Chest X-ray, PA view. Patient: 31 years old, sex M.
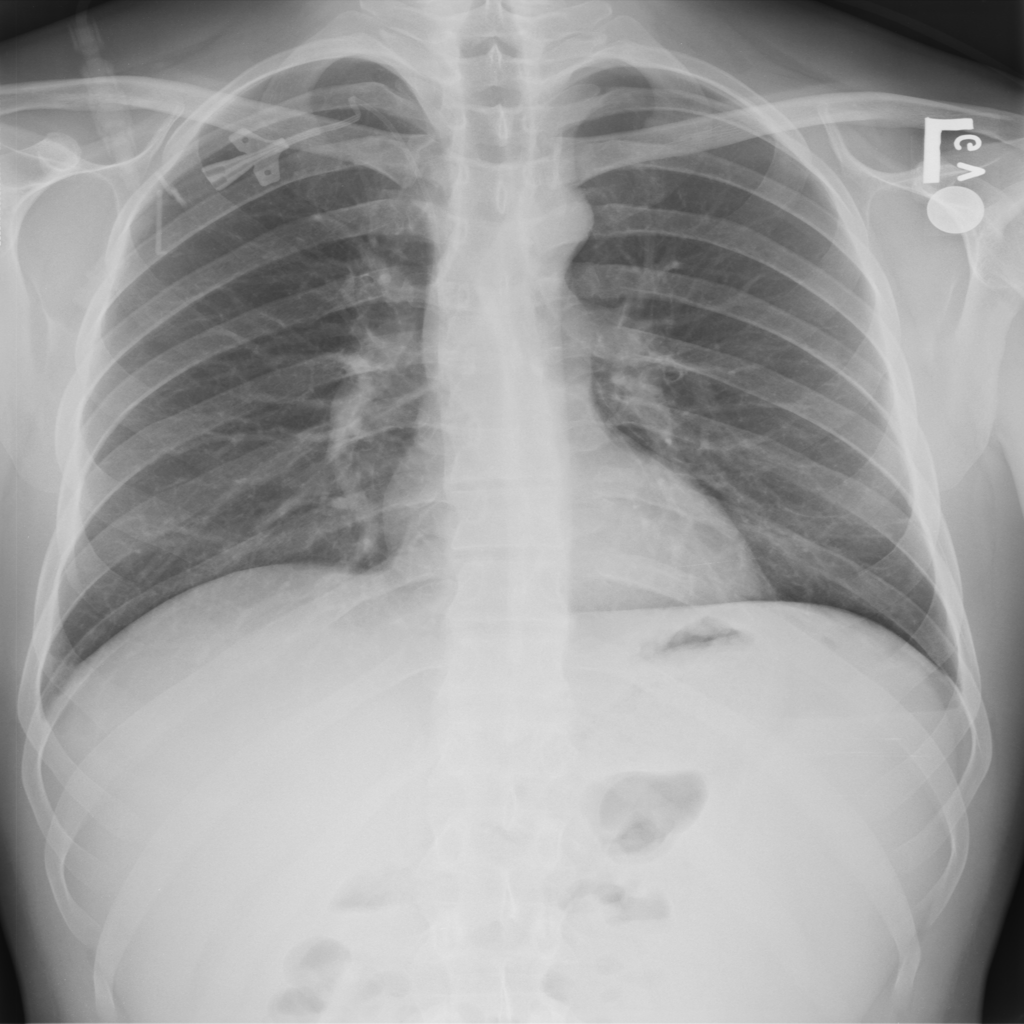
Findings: No Finding